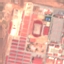
Label: Industrial